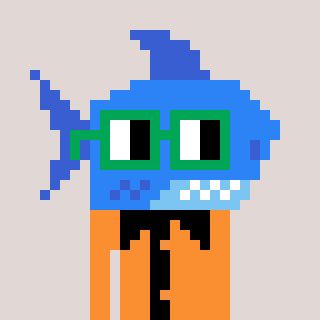
a pixel art character with square green glasses, a shark-shaped head and a orange-colored body on a warm background